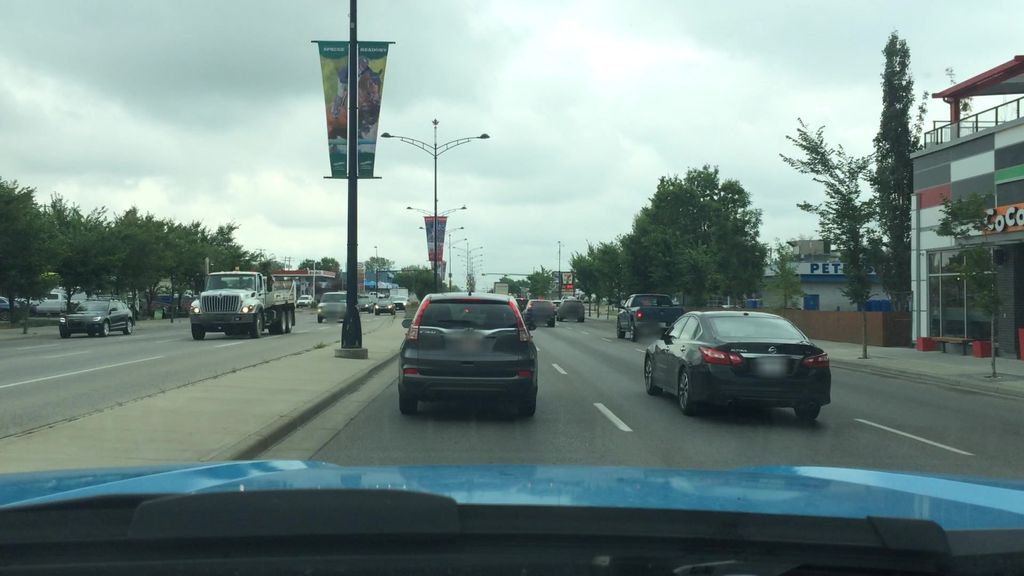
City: calgary